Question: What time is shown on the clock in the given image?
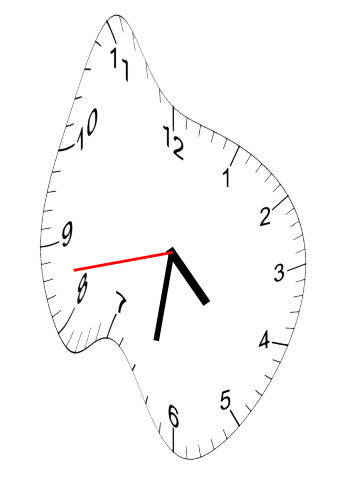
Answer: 04:31:43